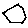
Label: hexagon